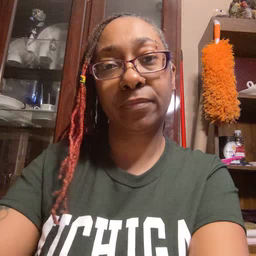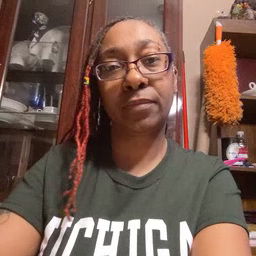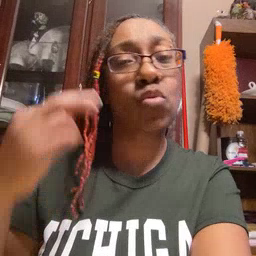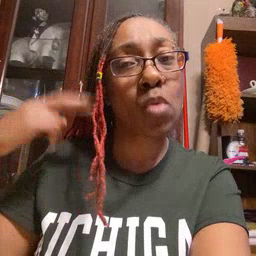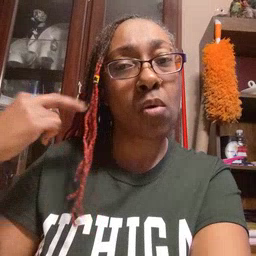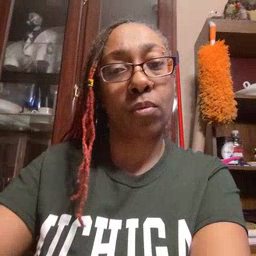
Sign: radio